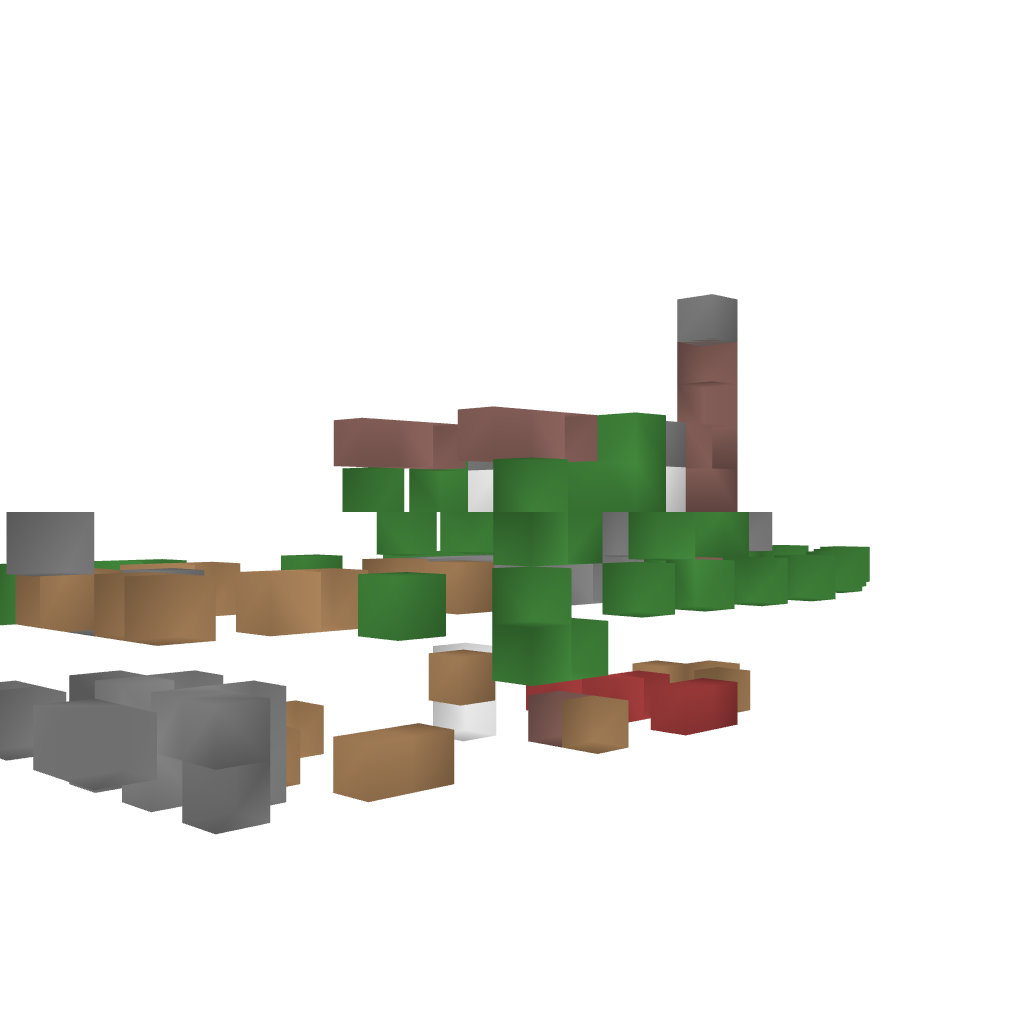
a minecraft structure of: US Navy PBR bad low quality